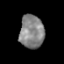
Tissue: prostate
Cell type: Epithelial cells
Senescence score: 0.3607
Nuclear area (px): 797
Mean DAPI intensity: 132.333